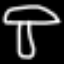
Label: mushroom